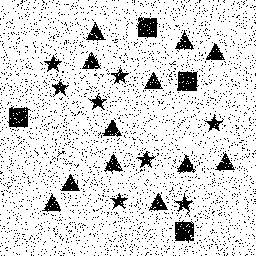
Squares: 4
Triangles: 12
Stars: 8
Total shapes: 24